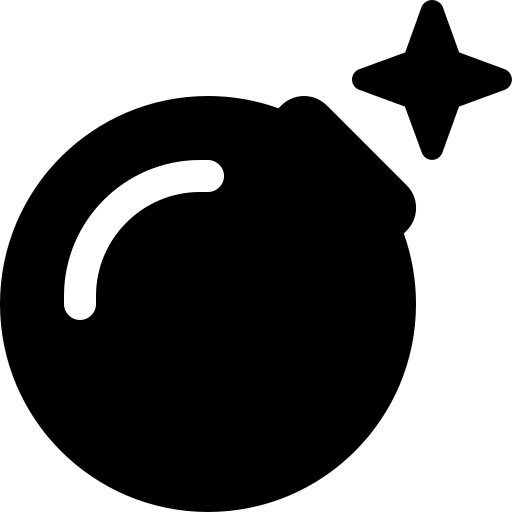
Tags: icon, FontAwesome, fa-icon, solid, bomb